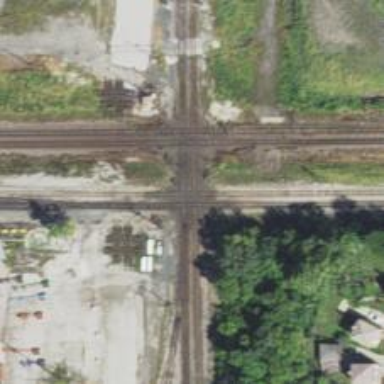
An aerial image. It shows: Railway crossing.